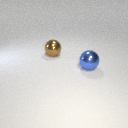
large blue metal sphere to the right of large brown metal sphere